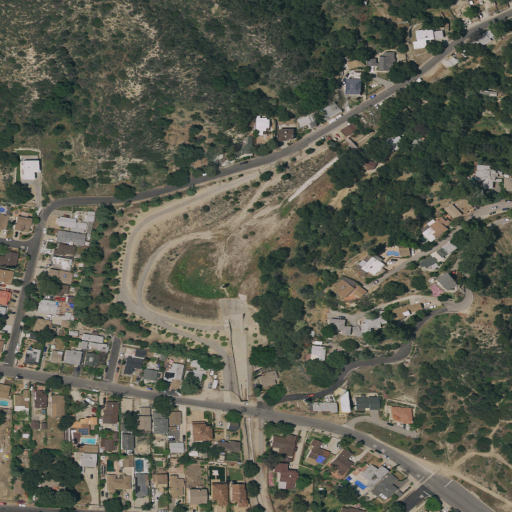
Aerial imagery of depression(s) in California named Blanchard Debris Basin containing low intensity development, open development, shrub, medium intensity development, and evergreen forest